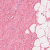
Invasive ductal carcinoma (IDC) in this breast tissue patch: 0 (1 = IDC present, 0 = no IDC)